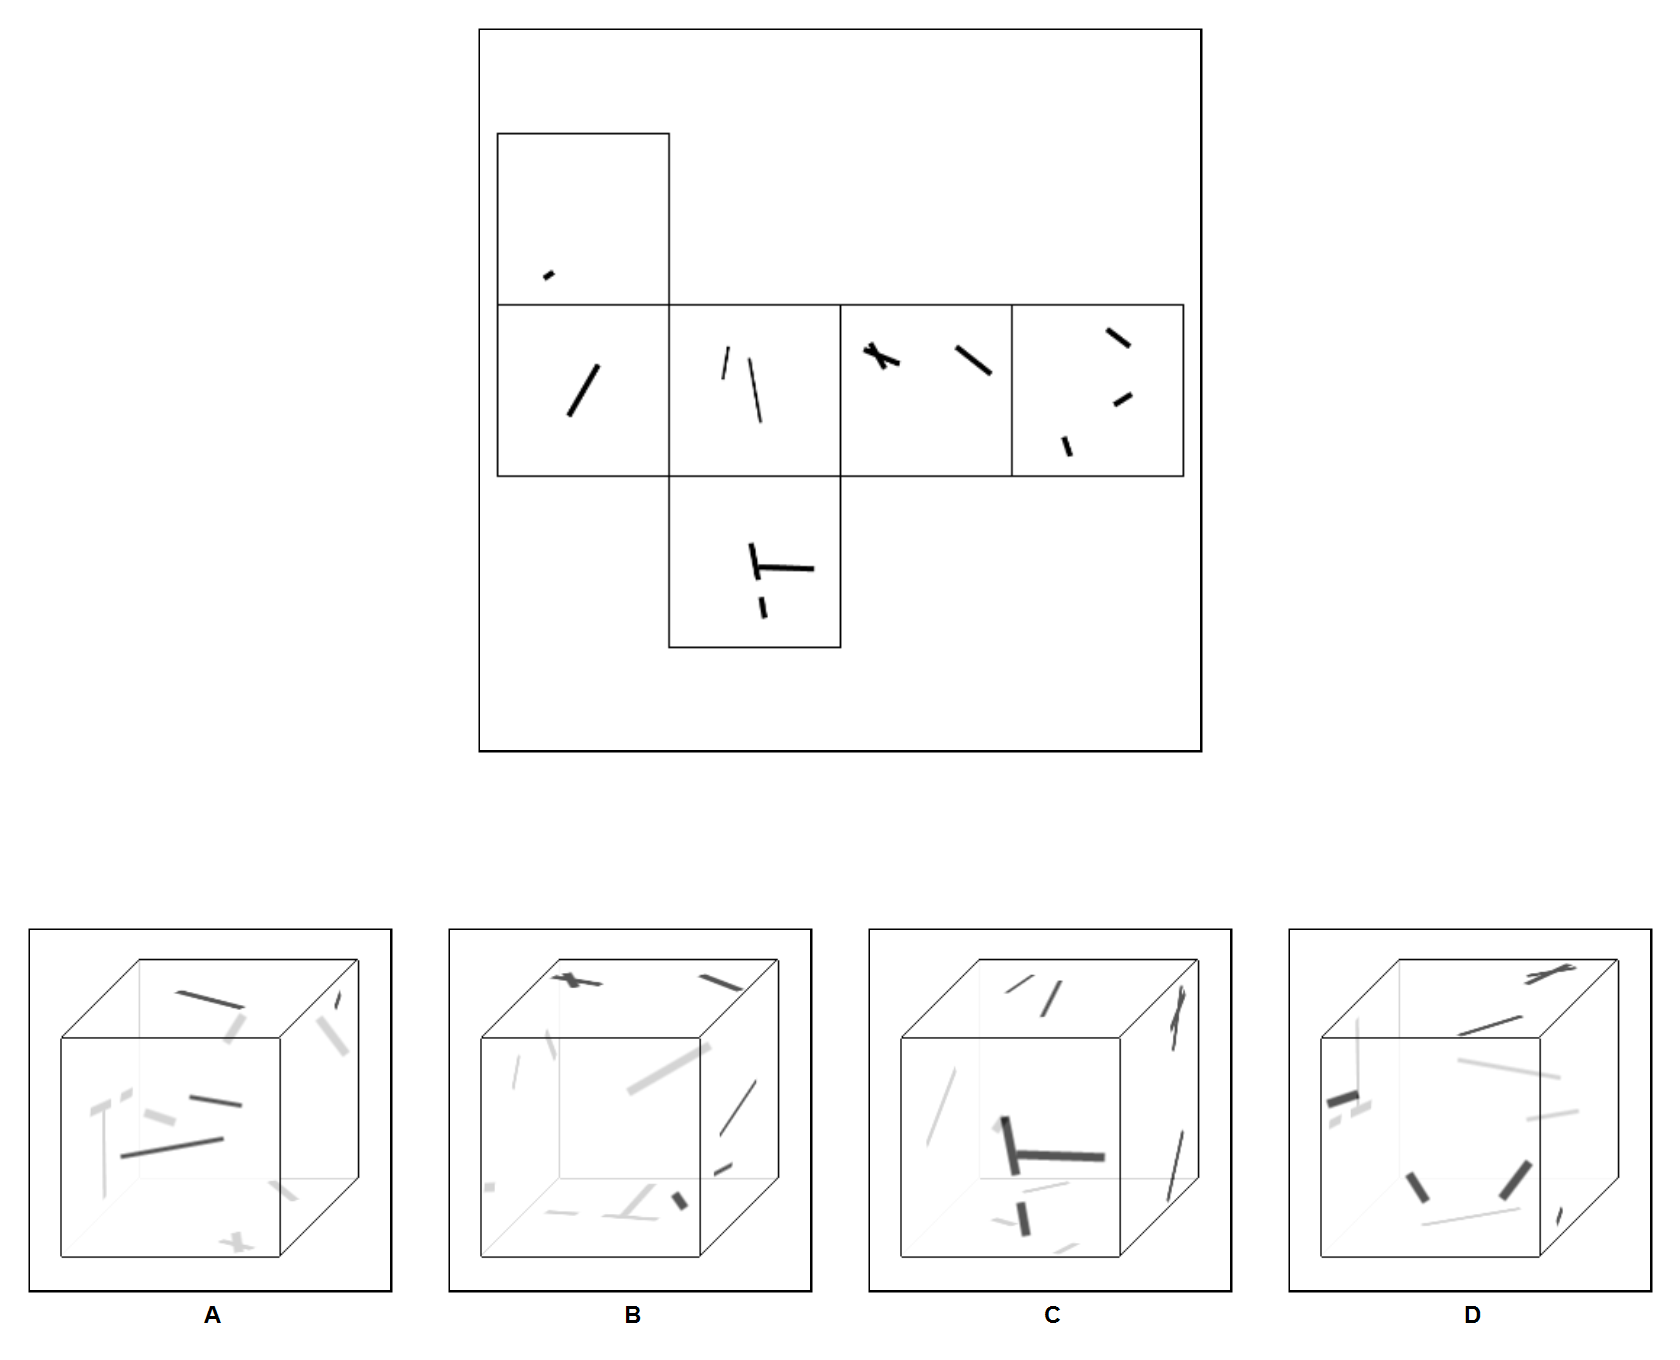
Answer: B